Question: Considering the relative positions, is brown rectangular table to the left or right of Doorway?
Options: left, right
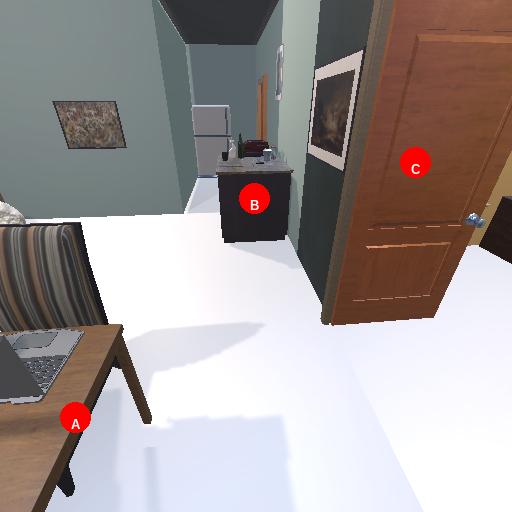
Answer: left